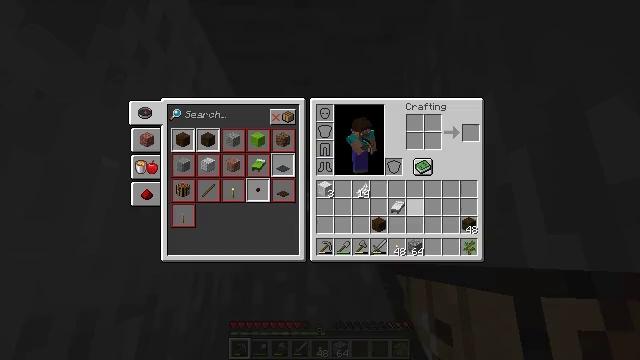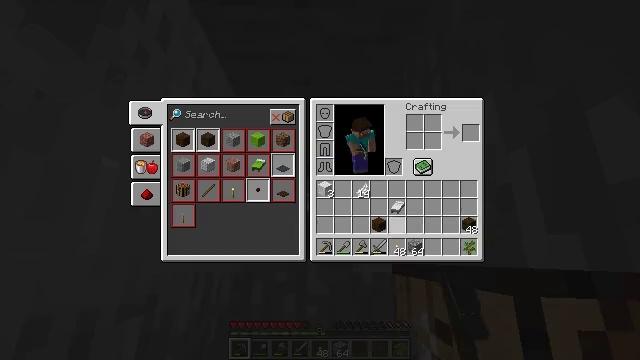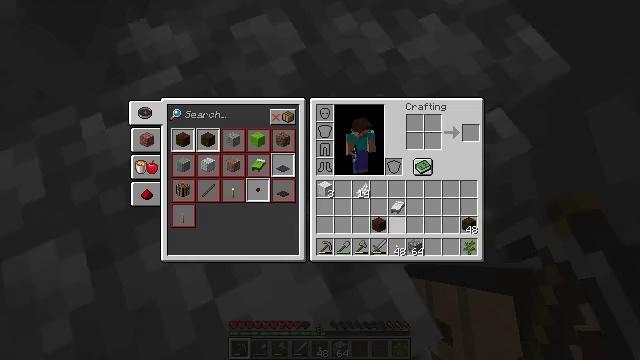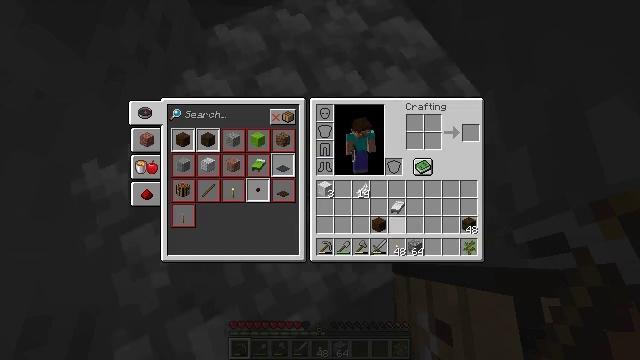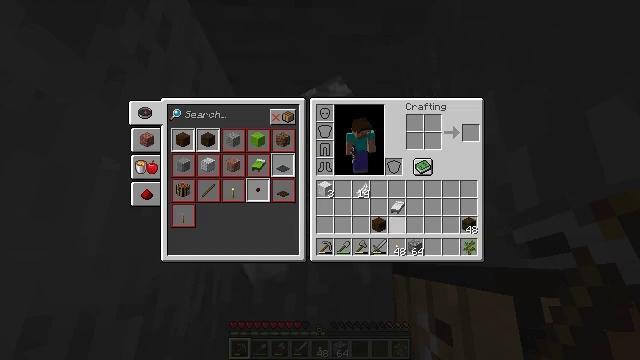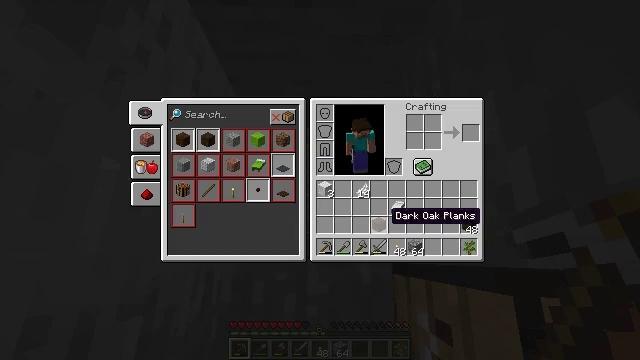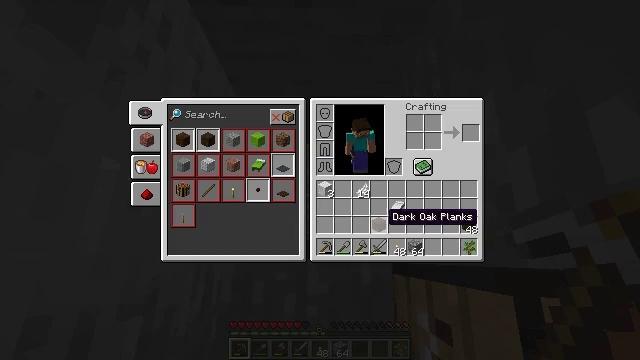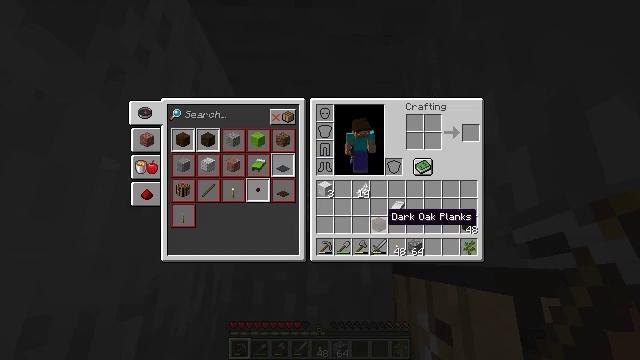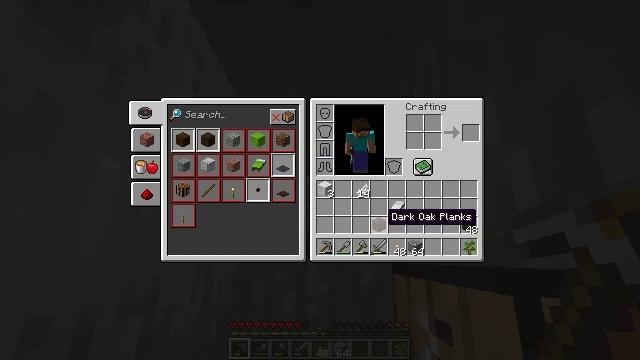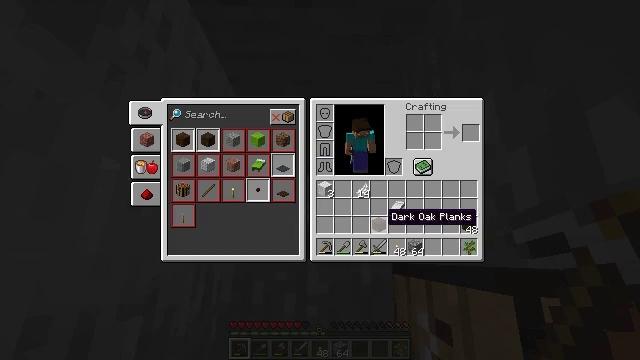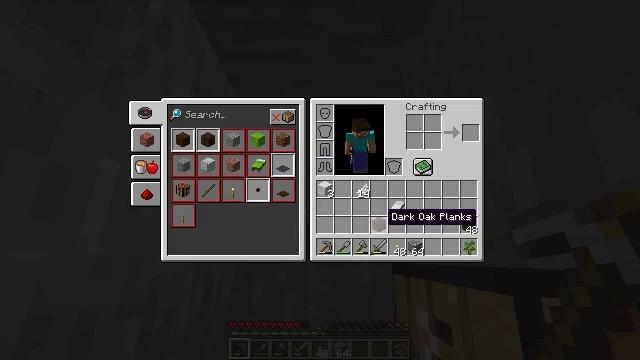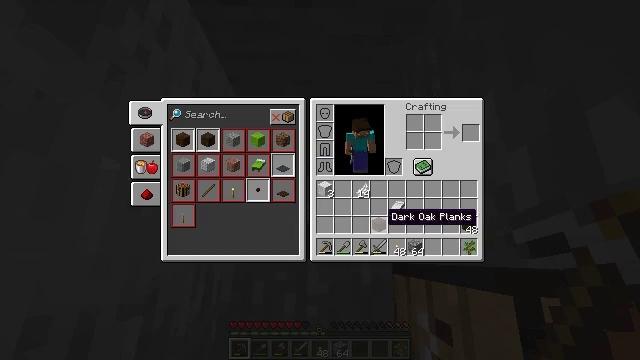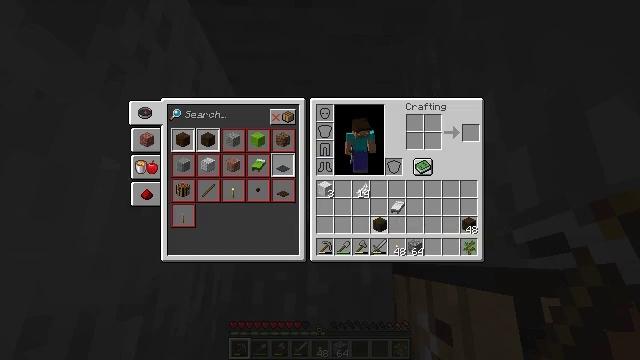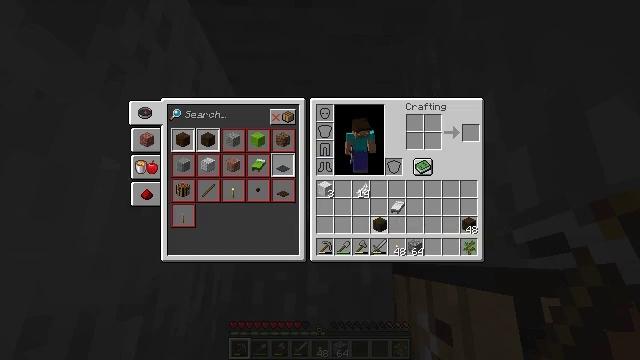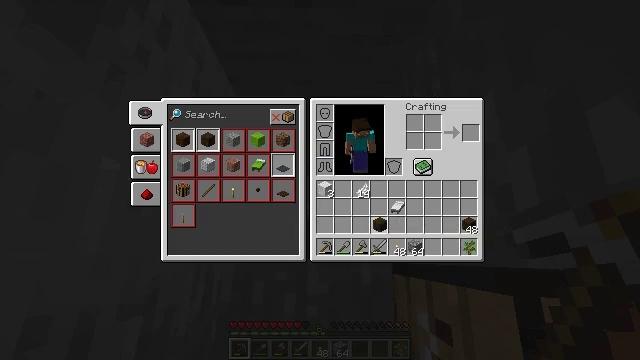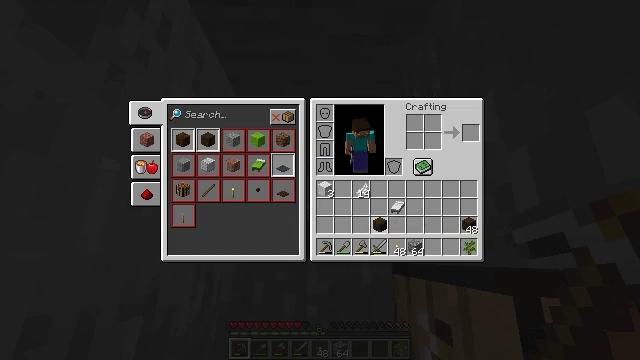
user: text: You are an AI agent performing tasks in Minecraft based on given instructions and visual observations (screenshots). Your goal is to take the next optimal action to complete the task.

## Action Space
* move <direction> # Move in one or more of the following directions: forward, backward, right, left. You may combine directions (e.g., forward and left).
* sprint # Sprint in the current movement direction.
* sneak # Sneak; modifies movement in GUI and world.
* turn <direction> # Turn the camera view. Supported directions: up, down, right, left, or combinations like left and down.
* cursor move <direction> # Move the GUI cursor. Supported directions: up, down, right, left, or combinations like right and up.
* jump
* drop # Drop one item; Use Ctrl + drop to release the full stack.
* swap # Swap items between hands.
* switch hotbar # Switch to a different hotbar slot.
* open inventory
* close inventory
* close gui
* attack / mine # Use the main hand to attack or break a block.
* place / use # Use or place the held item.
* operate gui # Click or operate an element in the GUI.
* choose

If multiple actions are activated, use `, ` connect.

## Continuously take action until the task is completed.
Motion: motion action
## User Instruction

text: Drop dark oak planks.
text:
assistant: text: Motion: open gui
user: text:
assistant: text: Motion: no_op
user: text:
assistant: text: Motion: no_op
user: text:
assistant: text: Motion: no_op
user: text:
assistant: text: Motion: no_op
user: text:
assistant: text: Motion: no_op
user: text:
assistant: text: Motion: no_op
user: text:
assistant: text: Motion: no_op
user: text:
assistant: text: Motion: no_op
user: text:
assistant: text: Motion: no_op
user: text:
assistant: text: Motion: no_op
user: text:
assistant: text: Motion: operate gui
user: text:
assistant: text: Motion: operate gui
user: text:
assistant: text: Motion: operate gui
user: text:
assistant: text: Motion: no_op
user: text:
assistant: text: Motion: no_op
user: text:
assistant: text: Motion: cursor move right and up
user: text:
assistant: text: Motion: cursor move right and up
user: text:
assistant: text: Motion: cursor move right and up
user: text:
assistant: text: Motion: cursor move right and up
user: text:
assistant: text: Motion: cursor move right and up
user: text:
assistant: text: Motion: no_op
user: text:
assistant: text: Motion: operate gui
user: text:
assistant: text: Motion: operate gui
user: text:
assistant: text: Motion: operate gui
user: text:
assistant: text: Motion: cursor move left and down
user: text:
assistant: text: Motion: cursor move left and down
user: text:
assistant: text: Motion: cursor move left and down
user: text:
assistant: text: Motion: cursor move left
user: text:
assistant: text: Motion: cursor move left